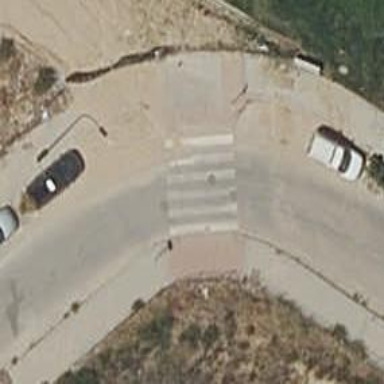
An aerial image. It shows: Uncontrolled crossing on the road.